A scalogram of one vibration snapshot from a rotating bearing is shown, computed with a continuous wavelet transform. Determine the bearing's health state. Answer with exactly one of: normal, inner_race, outer_race, ball.
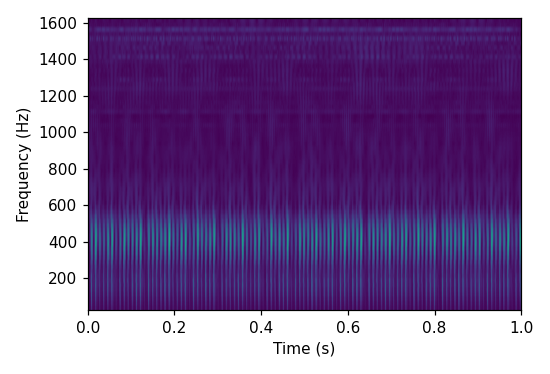
Answer: outer_race